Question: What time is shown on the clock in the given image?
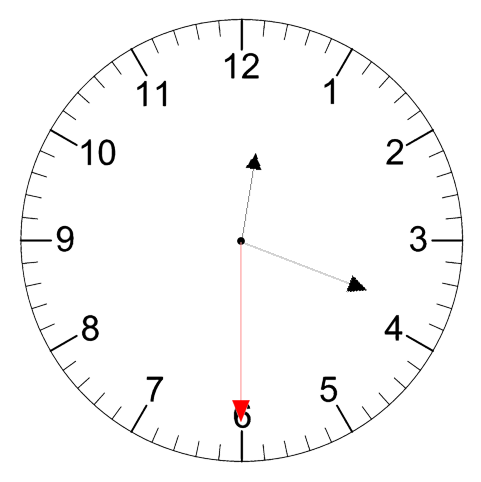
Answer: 12:18:30